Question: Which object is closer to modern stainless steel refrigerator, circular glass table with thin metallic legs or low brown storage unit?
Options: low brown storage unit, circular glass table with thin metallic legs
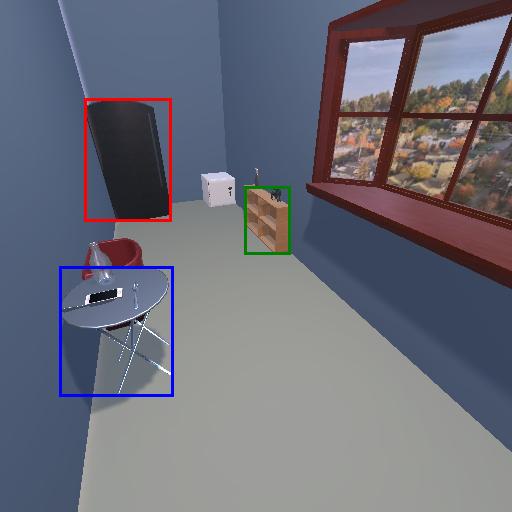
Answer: low brown storage unit